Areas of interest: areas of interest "Park and greenspace"
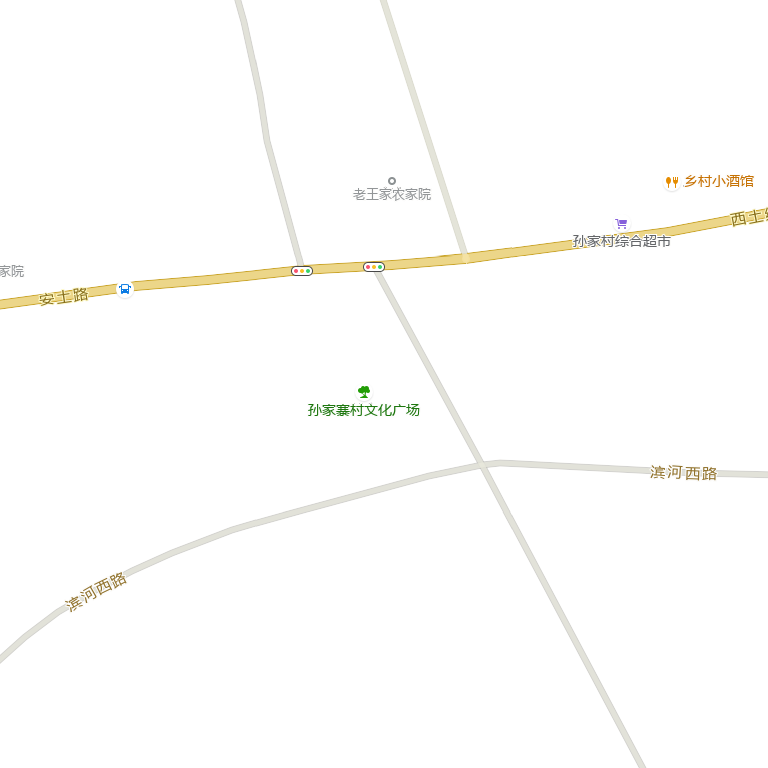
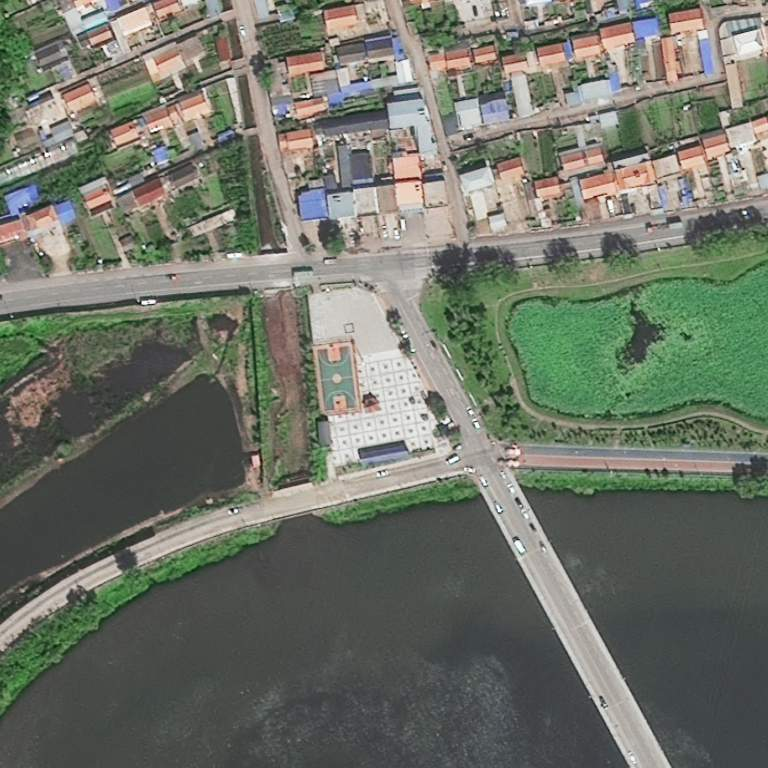